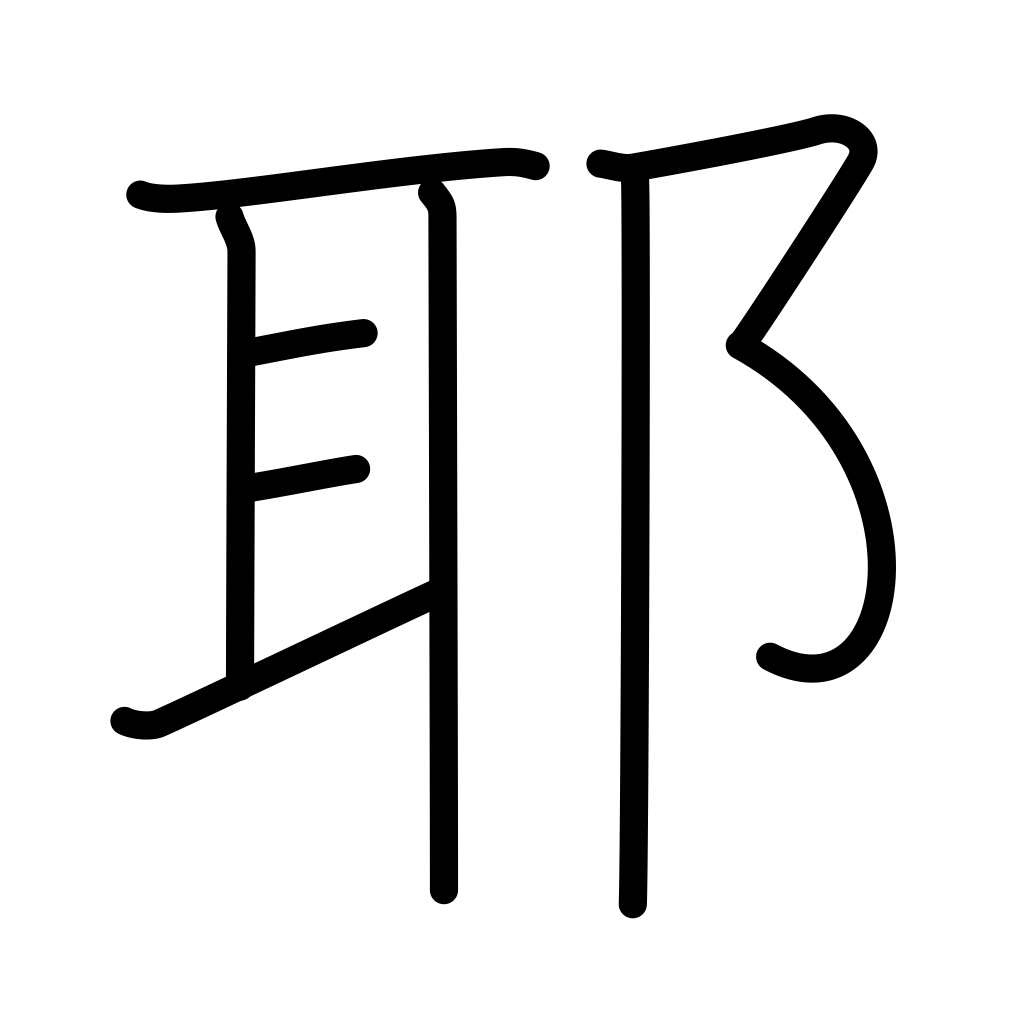
Meaning: question mark